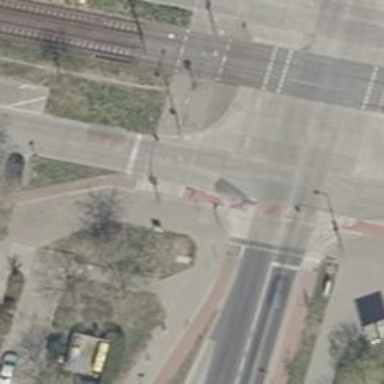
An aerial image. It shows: Concrete cycleway with separate sidewalk. There is crossing with traffic signals for cyclists.